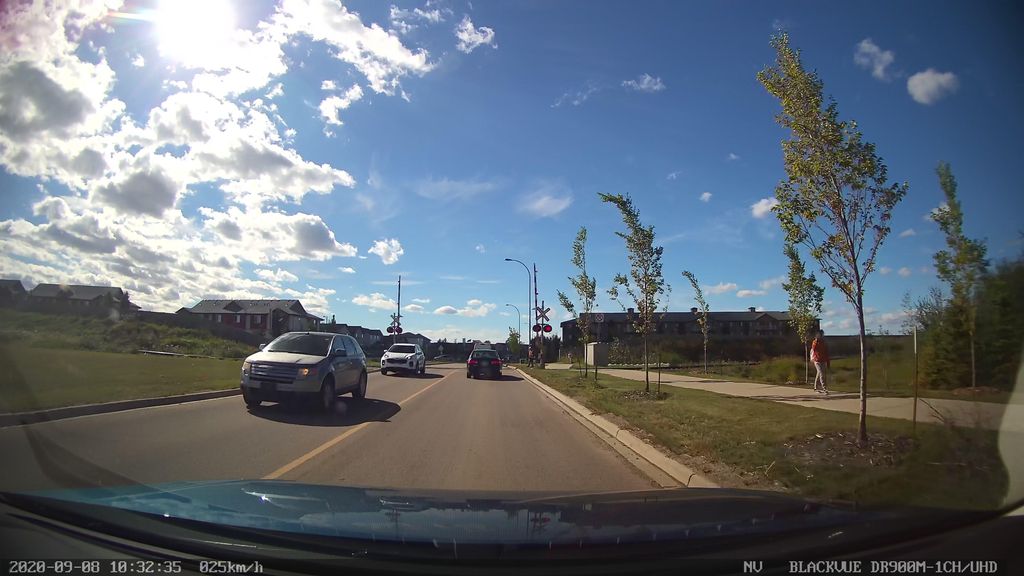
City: edmonton